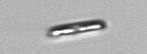
Label: pennate